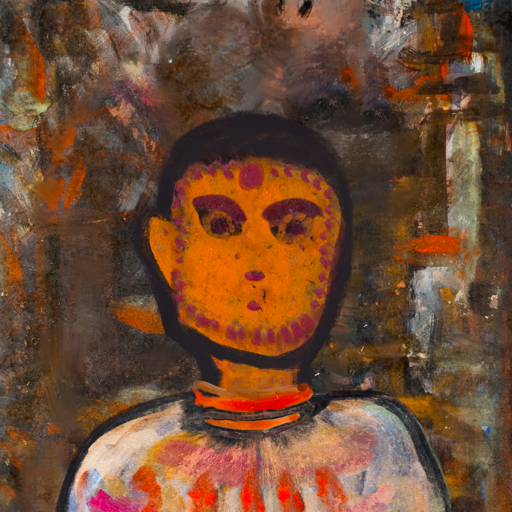
Background: GypsyQueen, Head And Neck Front: Doll, Face Front: Doll, Bust: Childish, Hair Front: Blank, Head Accessory: Blank, Second Necklace: Blank, Necklace: Experience, Baby: Blank